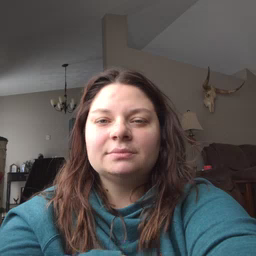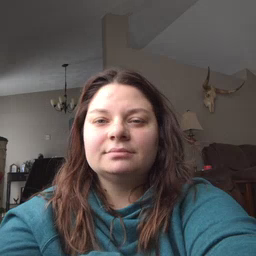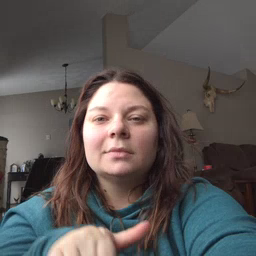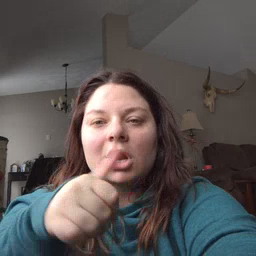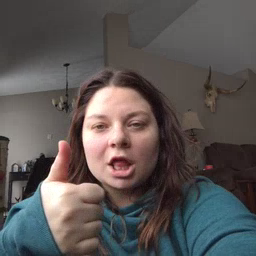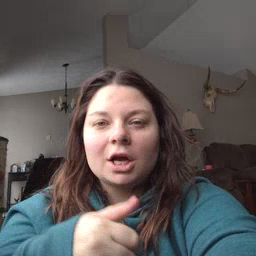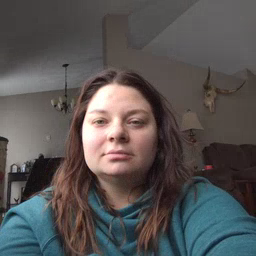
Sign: another